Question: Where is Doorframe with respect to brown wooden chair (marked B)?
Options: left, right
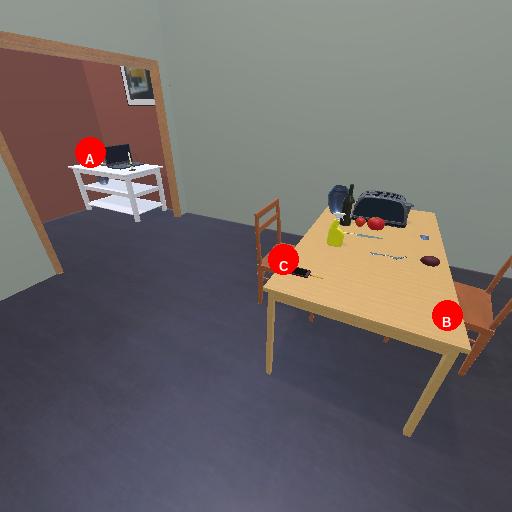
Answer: left